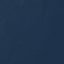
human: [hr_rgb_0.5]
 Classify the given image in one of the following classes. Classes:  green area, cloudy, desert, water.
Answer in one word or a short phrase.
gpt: water